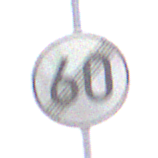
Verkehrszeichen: EndeGeschwindigkeit60
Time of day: Midday
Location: Outdoor (Nature)
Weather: PartlyCloudy
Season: NotSpecified
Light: Natural